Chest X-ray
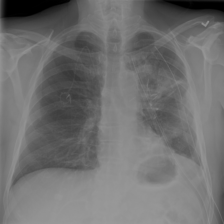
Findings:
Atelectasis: negative
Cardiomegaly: negative
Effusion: negative
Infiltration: negative
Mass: negative
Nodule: negative
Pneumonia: negative
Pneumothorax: negative
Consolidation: negative
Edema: negative
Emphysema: negative
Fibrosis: negative
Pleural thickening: negative
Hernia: negative